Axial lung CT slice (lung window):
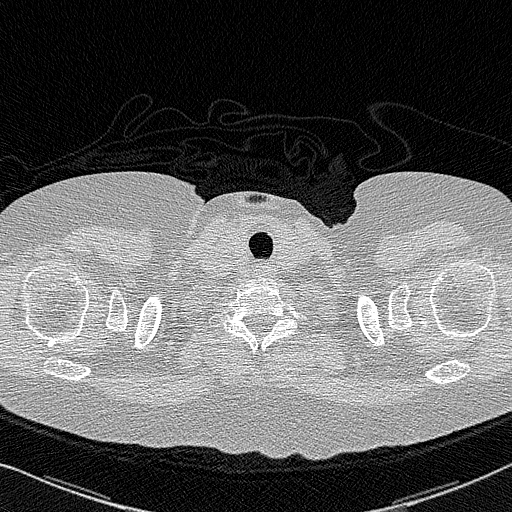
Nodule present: no